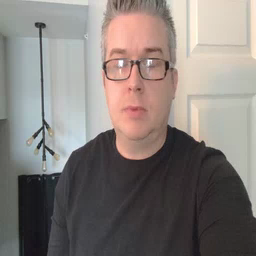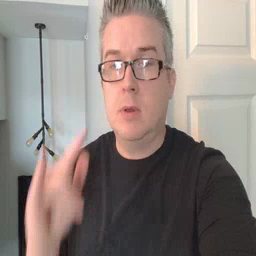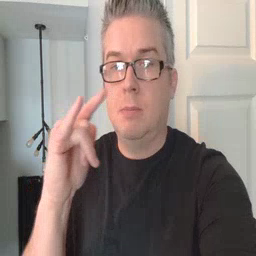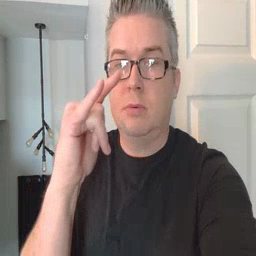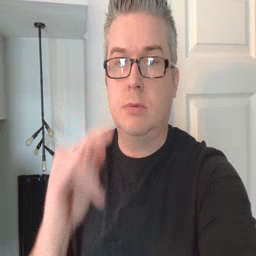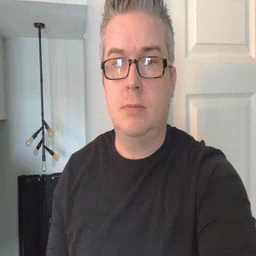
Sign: airplane